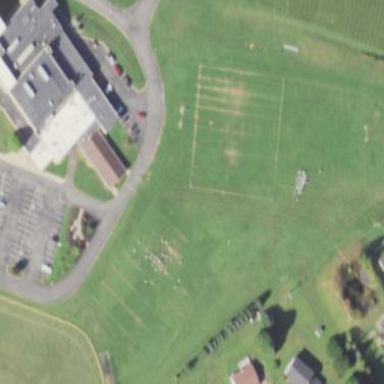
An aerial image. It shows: American football pitch.